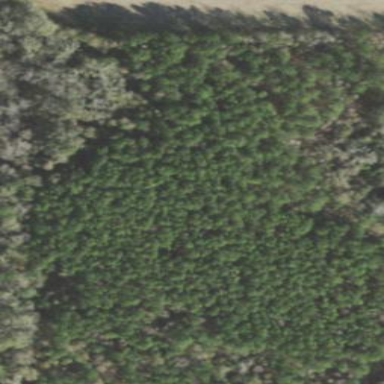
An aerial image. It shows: Forest area dominated by needle-leaved trees.